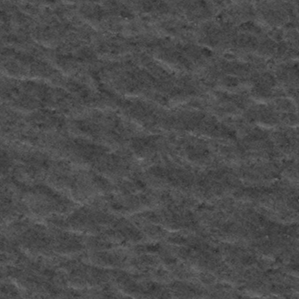
Label: frost